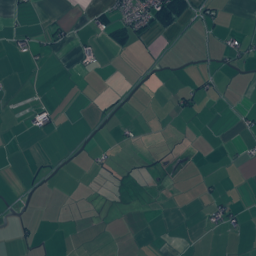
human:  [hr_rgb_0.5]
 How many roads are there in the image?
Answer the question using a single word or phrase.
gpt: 97

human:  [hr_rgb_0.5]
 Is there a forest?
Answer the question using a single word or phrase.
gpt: yes

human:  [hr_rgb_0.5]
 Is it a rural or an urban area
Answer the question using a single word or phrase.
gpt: rural

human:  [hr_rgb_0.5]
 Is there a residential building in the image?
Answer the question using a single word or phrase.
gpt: yes

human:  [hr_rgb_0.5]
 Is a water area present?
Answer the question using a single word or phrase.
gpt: yes

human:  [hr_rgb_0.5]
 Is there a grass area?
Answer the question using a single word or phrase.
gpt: yes

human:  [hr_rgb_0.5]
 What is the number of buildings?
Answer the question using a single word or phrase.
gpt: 353

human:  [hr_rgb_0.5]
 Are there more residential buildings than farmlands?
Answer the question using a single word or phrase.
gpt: yes

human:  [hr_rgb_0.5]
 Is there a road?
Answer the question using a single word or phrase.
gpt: yes

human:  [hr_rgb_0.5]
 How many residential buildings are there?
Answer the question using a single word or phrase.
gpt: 350

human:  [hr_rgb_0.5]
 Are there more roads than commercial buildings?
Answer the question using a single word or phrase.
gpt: yes

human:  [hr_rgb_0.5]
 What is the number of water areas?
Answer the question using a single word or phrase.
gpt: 32

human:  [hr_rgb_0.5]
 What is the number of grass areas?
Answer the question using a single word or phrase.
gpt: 282

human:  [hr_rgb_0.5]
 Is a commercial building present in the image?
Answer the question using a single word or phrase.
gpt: yes

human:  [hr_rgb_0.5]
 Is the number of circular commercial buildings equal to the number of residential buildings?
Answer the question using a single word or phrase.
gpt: no

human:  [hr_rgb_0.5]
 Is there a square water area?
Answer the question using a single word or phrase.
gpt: yes

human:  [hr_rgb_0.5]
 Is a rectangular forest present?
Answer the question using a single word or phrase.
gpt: yes

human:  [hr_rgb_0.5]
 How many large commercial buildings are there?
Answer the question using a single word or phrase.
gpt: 0

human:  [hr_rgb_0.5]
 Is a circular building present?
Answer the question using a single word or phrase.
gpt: no

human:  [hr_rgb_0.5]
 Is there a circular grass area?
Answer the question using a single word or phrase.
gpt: yes

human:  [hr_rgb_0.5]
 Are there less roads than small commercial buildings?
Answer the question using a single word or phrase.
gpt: no

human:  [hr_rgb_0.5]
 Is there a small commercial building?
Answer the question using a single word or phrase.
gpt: yes

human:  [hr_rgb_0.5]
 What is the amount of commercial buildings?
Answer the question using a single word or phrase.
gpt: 3

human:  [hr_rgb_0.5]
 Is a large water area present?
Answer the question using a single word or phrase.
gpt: yes

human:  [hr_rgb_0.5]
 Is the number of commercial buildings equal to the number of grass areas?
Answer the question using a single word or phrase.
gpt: no

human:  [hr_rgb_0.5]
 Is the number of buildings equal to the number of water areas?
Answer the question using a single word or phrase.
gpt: no

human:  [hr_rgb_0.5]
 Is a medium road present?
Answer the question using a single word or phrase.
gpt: no

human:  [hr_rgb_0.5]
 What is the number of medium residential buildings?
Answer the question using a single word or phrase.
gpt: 4

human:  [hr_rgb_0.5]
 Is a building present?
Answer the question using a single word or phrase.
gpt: yes

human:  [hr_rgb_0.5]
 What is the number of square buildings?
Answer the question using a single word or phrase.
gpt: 0

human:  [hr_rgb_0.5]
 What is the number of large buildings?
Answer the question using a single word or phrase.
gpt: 1

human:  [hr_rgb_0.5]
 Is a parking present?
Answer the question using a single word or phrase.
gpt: yes

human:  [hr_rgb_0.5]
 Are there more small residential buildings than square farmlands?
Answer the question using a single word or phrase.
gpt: yes

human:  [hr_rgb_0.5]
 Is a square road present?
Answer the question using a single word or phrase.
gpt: no

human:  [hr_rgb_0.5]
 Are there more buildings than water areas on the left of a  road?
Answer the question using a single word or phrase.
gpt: yes

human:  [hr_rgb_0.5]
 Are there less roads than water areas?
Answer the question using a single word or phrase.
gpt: no

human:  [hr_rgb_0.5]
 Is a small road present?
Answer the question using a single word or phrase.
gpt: yes

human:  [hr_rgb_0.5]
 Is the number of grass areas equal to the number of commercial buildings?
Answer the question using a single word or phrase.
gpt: no

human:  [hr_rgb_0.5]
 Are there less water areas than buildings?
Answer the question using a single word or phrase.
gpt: yes

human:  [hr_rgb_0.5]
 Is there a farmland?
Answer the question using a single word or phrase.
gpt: yes

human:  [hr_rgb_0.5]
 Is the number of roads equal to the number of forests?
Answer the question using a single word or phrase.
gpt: no

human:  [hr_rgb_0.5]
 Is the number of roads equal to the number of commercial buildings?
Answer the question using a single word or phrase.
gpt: no

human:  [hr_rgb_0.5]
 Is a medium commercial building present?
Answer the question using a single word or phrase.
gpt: no

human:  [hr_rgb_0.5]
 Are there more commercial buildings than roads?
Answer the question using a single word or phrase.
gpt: no

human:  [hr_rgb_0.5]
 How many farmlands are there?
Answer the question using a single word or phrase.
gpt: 35

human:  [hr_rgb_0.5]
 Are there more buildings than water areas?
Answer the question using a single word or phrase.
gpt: yes

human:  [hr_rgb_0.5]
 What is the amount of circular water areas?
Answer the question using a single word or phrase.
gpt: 1

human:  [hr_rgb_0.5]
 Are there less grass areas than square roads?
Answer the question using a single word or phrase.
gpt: no

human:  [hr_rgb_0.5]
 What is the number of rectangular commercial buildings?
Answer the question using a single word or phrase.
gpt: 2

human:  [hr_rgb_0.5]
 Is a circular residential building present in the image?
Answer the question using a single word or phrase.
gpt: no

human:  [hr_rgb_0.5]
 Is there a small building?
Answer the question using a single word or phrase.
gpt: yes

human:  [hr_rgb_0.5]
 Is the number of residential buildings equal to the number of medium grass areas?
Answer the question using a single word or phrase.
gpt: no

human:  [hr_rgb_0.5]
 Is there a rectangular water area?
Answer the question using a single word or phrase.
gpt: yes

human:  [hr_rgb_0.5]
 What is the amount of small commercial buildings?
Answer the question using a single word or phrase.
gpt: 3

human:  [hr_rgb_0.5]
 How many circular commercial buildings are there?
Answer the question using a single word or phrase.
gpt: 0

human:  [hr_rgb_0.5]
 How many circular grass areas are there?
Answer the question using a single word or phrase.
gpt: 1

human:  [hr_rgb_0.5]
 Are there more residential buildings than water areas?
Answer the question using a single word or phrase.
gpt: yes

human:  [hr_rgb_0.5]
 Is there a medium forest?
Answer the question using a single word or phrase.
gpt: yes

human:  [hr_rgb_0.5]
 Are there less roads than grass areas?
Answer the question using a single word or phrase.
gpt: yes

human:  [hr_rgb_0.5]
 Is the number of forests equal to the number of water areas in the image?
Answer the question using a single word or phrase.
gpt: no

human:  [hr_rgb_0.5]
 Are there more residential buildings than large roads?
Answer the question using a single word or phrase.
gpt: yes

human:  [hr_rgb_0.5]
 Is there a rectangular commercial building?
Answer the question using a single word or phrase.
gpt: yes

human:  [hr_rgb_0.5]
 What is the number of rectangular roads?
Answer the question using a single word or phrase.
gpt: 0

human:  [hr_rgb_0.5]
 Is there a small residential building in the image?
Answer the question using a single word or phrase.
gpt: yes